Question: I am having trouble figuring out how to label the x axis to correspond to points. X represent 4 dates and I would like the month-day (e.g., 'Aug 27') format to appear as x labels.
Thanks in advance for any help!
Code:
'''
ggplot(day28.long,aes(x=day,y=movement))+
geom_point(aes(colour=Horse))+
geom_line(aes(colour=Horse))
'''
The structure of the data is:
'''
str(day28.long)
'data.frame': 60 obs. of 3 variables:
$ day : Date, format: "2016-08-27" "2016-09-24" "2016-10-22" "2016-11-19" ...
$ Horse : chr "42012" "42012" "42012" "42012" ...
$ movement: int 418 291 255 123 314 270 271 141 444 471 ...
'''

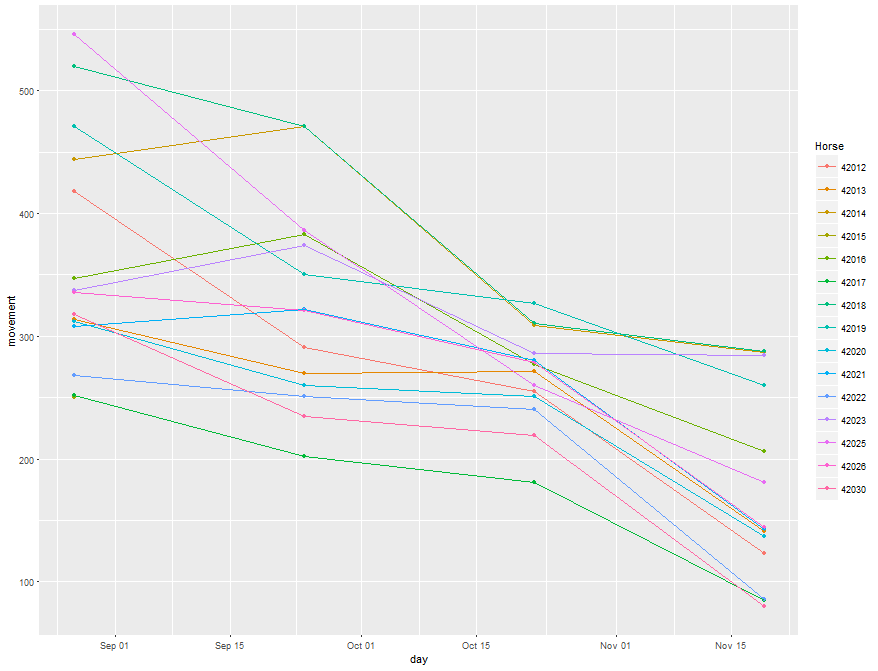
Answer: By default, 'ggplot2' uses 'scale_x_date()' or 'scale_y_date()', resp., for class 'Date' axes. Tick marks and grid lines are placed at "nice" dates, e.g., 1 and 15 of a month. Scaling doesn't care about specific dates in the data.
However, 'scale_*_date()' has two parameters which allow to customize breaks and labels.
'''
ggplot(day28.long,aes(x=day, y=movement, colour=Horse, group = Horse)) +
geom_point() +
geom_line() +
scale_x_date(breaks = unique(day28.long$day),
date_labels = "%b %d"
)
'''
<URL>
The 'breaks' are taken from the 'day' column.
By default, labels would appear in the 'YYYY-mm-dd' format. Therefore, the parameter 'date_labels = "%b %d"' tells 'ggplot2' how to display the dates on the axis.
Note that '%b' is the (see '?strptime'). This is why is printed in the chart instead of .
## Data
Unfortunately, the OP hasn't provided the data for a reproducible example. So, I had to make some sample data.
'''
day28.long <- data.frame(
day = as.Date(rep(c("2016-08-27", "2016-09-24", "2016-10-22", "2016-11-19"), 2)),
Horse = rep(c("42012", "42013"), each = 4),
movement = as.integer(c(418, 291, 255, 123, 314, 270, 271, 141)),
stringsAsFactors = FALSE)
str(day28.long)
#'data.frame': 8 obs. of 3 variables:
# $ day : Date, format: "2016-08-27" "2016-09-24" "2016-10-22" ...
# $ Horse : chr "42012" "42012" "42012" "42012" ...
# $ movement: int 418 291 255 123 314 270 271 141
'''